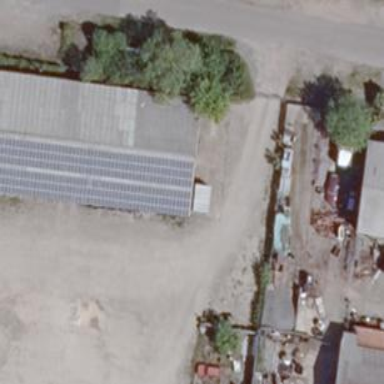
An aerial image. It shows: Building equipped with small solar photovoltaic panel for generating electricity.